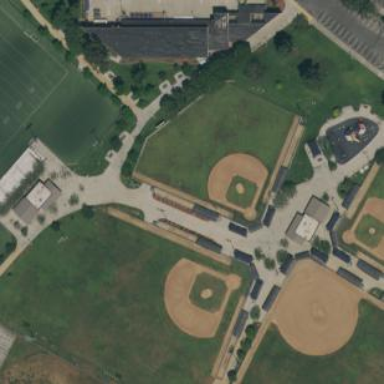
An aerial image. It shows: Baseball pitch for leisure and sports activities.